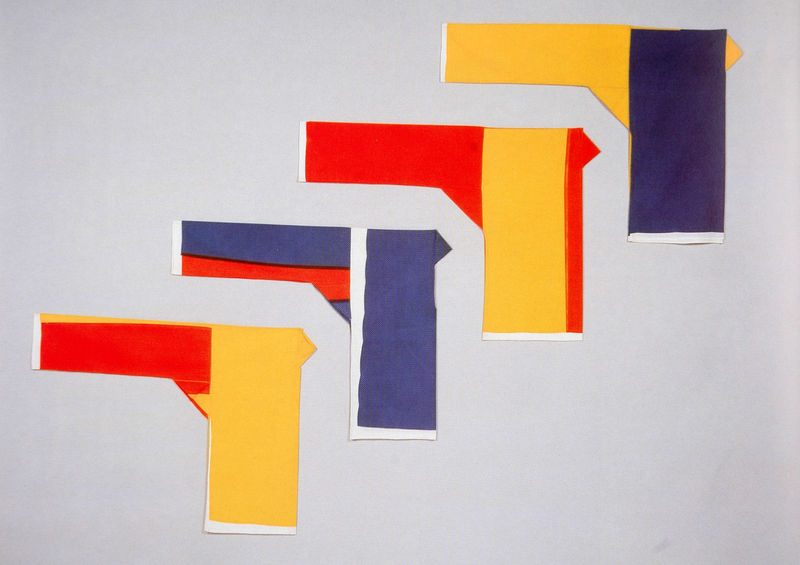
Titel: Four 3 Square Shirts (Oberteile)
Künstler: Judith Shea
Institution: unbekannt
Schlagwörter: blau, dreieck, gelb, bunt, grau, hell, hintergrund, weiss, rot, bild, schräg, farbig, abstrakt, modern, formen, linien, einfach, streifen, collage, rechtecke, vier, eckig, rechteck, links, parallel, form, waffen, reihe, kunst, reduziert, vereinfacht, diagonal, richtung, diagonale, breit, abzug, dreiecke, geometrie, viereck, vierecke, pistole, winkel, übereinander, abstand, geklebt, hintereinander, colt, echig, nach, pistolen